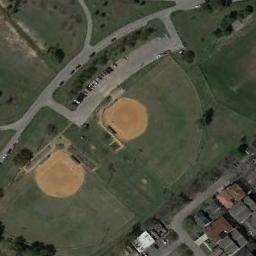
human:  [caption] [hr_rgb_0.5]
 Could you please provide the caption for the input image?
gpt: Two baseball diamonds on the lawn with some trees while some cars and some houses beside .

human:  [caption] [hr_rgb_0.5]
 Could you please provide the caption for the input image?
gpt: There are two baseball diamond in the grass surrounded by the roads and forests .

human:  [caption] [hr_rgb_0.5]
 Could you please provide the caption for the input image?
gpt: There are two baseball diamonds in the middle of grass next to many houses .

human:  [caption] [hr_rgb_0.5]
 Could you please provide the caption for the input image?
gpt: There are five baseball fields in this picture .

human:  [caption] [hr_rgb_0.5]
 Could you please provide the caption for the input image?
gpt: Many buildings are next to  the two baseball diamonds .